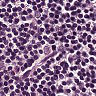
Metastatic tissue present: no